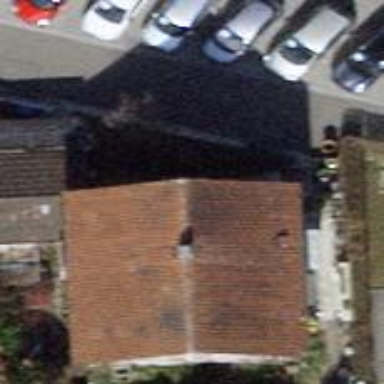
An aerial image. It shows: Detached building.